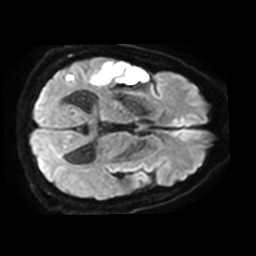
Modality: TRACE
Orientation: axial
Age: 64
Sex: male
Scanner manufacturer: philips
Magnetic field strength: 3 T
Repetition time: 3.794 s
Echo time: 0.06119 s